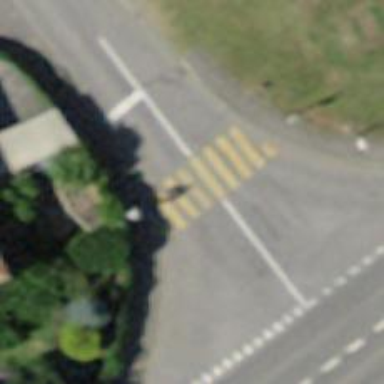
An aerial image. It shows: Marked zebra crossing on the road.